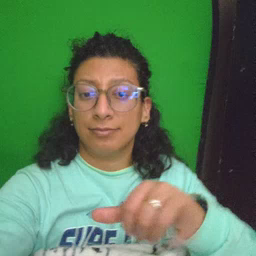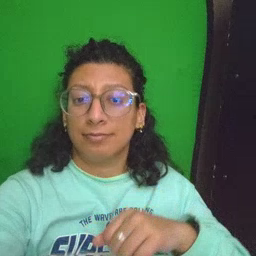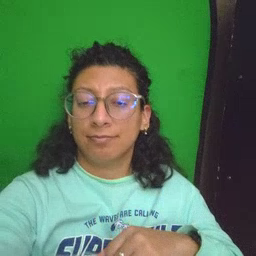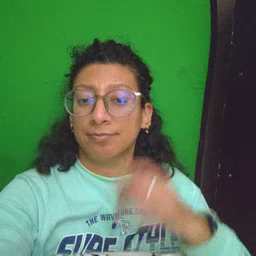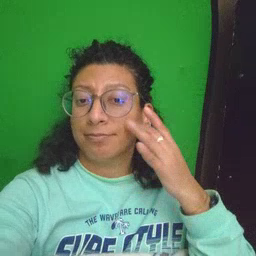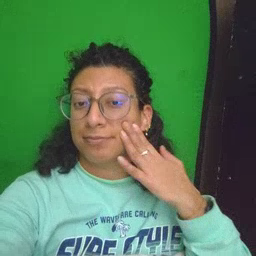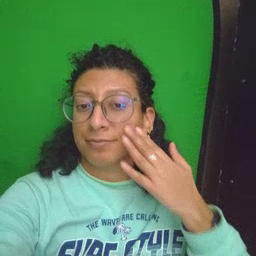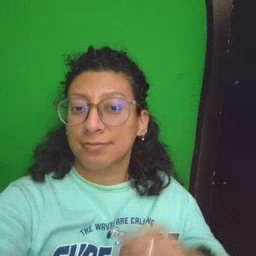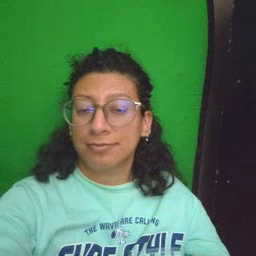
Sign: bee